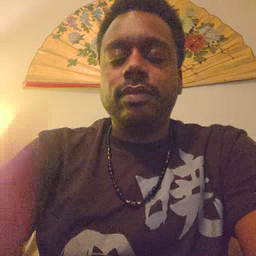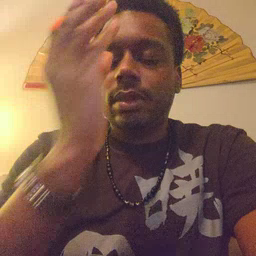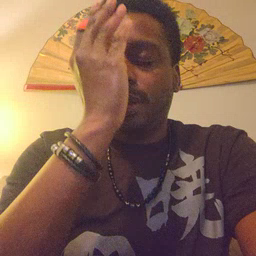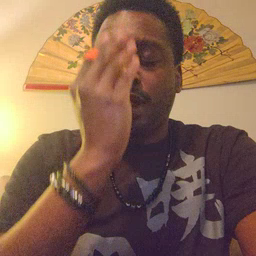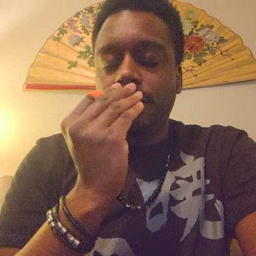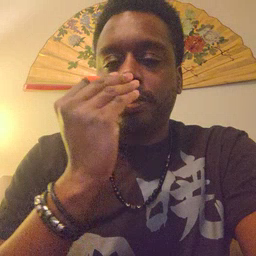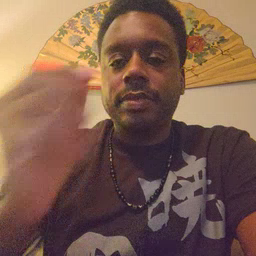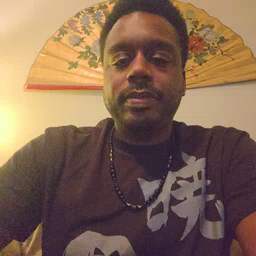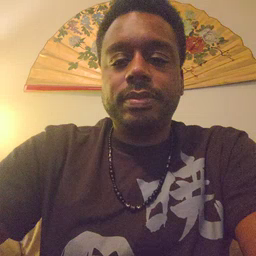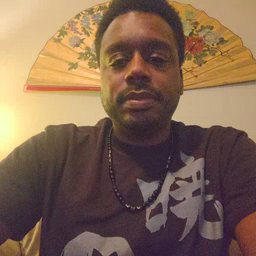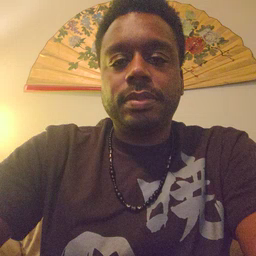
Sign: sleep